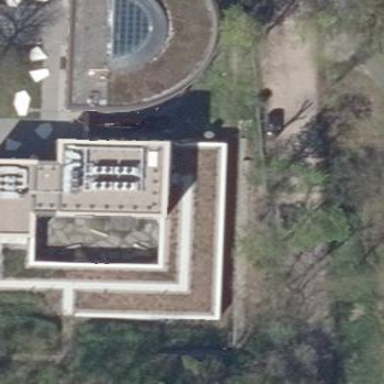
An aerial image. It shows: Building part with flat roof.